Field crop: tomato
Growth stage: 2
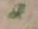
Species: solanum